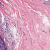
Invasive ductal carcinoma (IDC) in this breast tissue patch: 0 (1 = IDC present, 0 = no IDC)